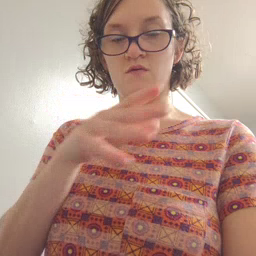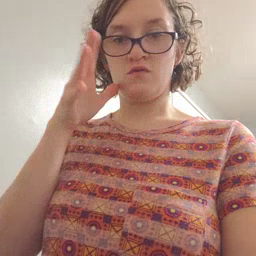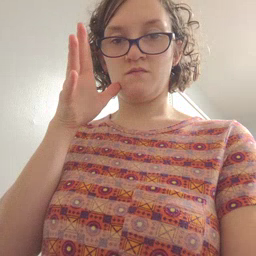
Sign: farm